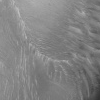
Atmospheric dust classification: not_dusty